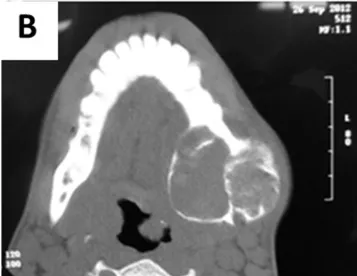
Panoramic radiograph. (B) Note larger diameter lesion involved the mandibular body, angle and ramus, sometimes with a characteristic of hyperdensity, which suggests areas of mineralization.
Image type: radiology (ct)